Field crop: tomato
Growth stage: 1
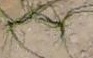
Species: cyperus